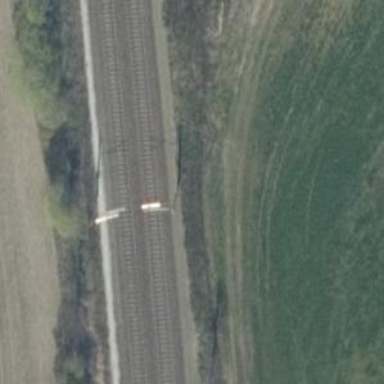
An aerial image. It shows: Railway milestone with catenary mast.